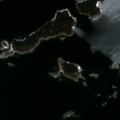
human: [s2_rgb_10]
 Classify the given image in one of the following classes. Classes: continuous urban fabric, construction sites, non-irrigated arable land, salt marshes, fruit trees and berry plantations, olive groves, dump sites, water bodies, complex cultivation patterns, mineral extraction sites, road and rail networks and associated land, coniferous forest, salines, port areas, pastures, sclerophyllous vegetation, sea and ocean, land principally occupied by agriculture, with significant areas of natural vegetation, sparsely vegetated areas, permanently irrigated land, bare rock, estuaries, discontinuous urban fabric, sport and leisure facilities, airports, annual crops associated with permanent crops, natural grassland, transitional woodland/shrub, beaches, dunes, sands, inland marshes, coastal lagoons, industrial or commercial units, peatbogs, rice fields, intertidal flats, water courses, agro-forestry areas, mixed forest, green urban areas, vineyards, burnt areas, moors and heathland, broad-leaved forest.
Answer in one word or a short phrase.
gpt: sea and ocean